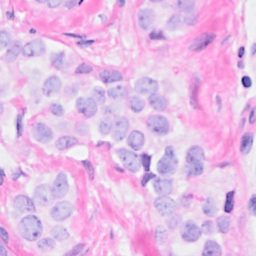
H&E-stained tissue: Breast